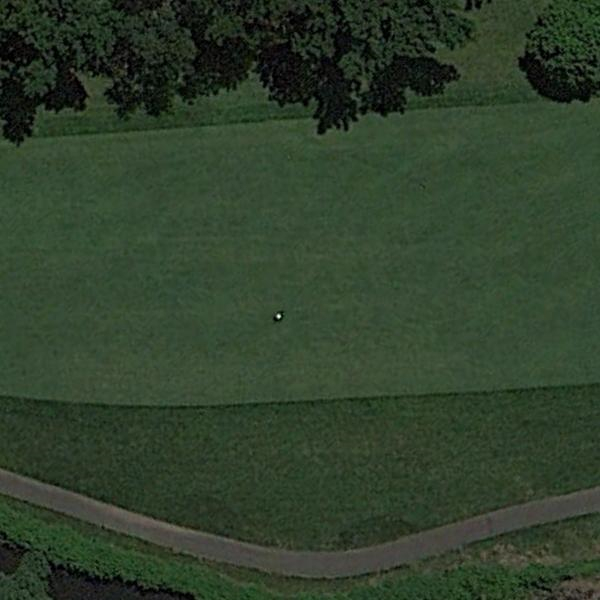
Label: Meadow